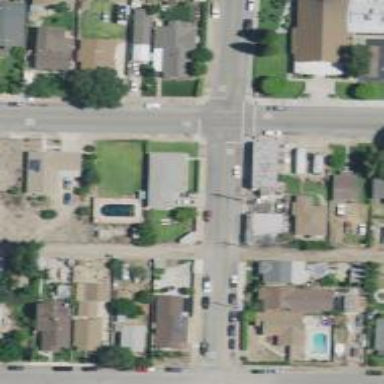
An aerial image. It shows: Alley classified as service road.